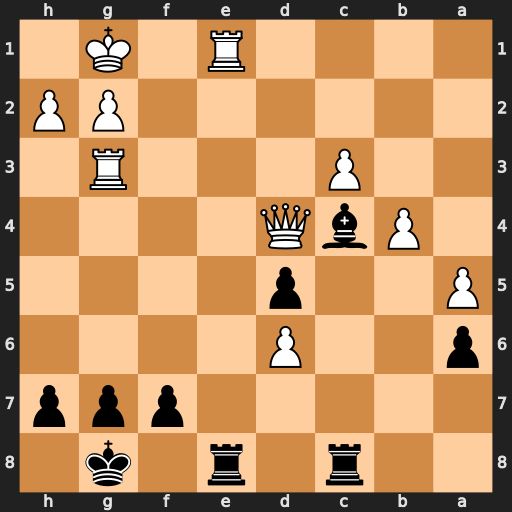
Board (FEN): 2r1r1k1/5ppp/p2P4/P2p4/1PbQ4/2P3R1/6PP/4R1K1
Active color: b
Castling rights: -
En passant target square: -
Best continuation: Rxe1+ Kf2 Rf1+ Ke3 Re8+